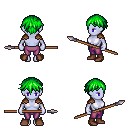
a pixel art fantasy rpg character, female body template, dark elf, purple skin, leather shoulder armor, magenta pants, green short bangs hairstyle, brown shoes, spear, four views (front, back, left, right), 2x2 character sprite sheet, small pixel art, hard edges, no anti-aliasing